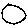
Label: circle